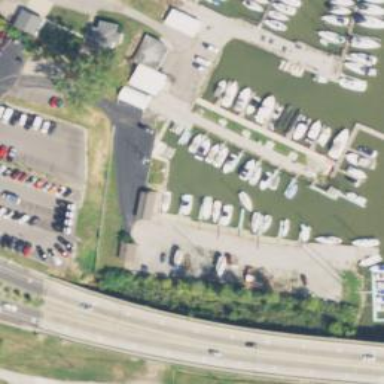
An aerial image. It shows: Dock located along the waterway.